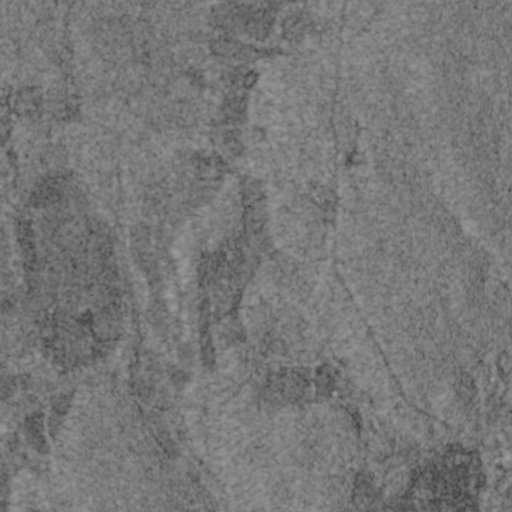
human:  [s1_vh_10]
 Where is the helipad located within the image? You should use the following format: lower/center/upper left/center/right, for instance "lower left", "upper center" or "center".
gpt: The helipad is located in the center left of the image.
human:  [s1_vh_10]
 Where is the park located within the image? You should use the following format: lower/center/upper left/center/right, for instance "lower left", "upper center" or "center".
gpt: The park is located in the lower right of the image.
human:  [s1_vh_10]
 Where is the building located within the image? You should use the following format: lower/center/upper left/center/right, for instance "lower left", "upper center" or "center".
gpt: The building is located in the lower left of the image.
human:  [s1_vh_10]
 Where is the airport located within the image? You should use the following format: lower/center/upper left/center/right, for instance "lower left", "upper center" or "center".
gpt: There is no airport in the image.

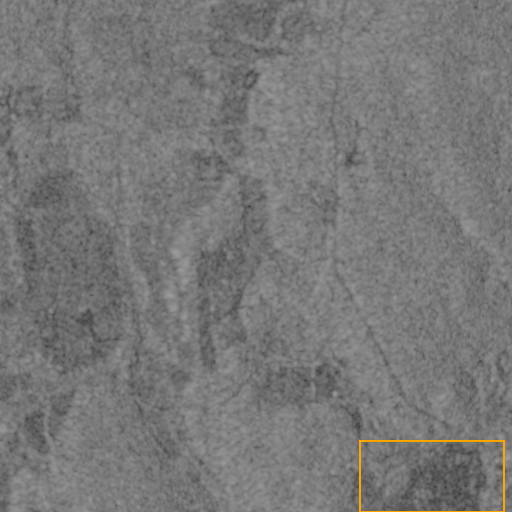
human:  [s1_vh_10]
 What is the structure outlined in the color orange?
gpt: The structure outlined in orange is a park.
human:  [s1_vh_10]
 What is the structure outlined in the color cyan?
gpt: There is no cyan outline.